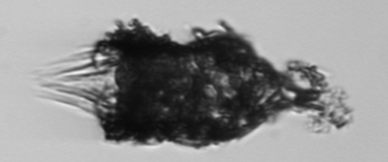
Label: Tintinnopsis